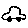
Label: car